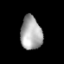
Tissue: lung
Cell type: Epithelial cells
Senescence score: 0.5485
Nuclear area (px): 700
Mean DAPI intensity: 168.841